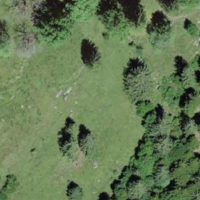
EUNIS habitat code: 23
Species observed at this site:
Primula veris